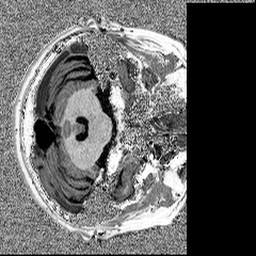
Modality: MP2RAGE
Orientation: axial
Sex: female